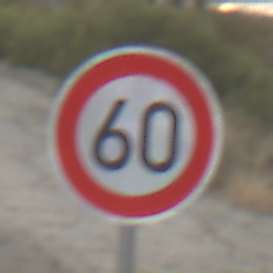
Verkehrszeichen: Geschwindigkeit60
Umgebung: Outdoor, RoadRail
Tageszeit: SunriseSunset
Wetter: PartlyCloudy
Licht: Natural
Jahreszeit: NotSpecified
Kontrast: LowContrast